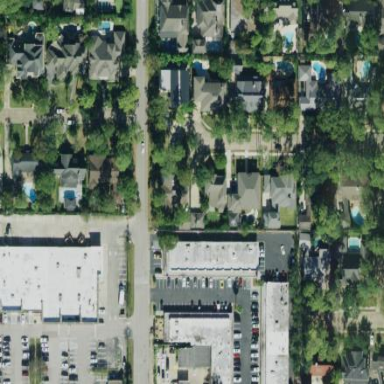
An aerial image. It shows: Retail area.